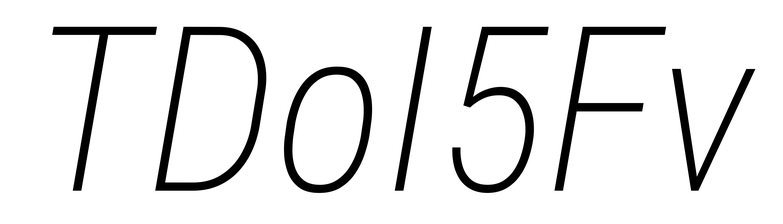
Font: Roboto-Italic_Condensed_ExtraLight_Italic